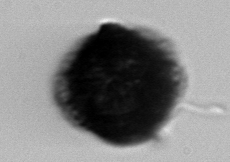
Label: Gonyaulax